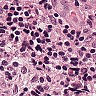
Metastatic tissue present: no